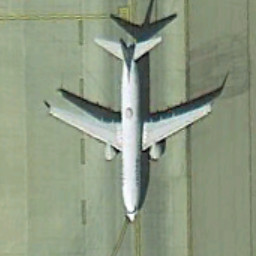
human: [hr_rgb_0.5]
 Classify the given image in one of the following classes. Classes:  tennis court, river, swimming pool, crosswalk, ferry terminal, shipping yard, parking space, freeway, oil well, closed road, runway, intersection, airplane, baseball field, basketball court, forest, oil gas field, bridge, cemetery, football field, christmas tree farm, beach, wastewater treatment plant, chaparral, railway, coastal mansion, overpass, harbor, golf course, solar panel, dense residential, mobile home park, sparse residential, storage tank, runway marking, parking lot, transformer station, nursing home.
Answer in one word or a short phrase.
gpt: airplane